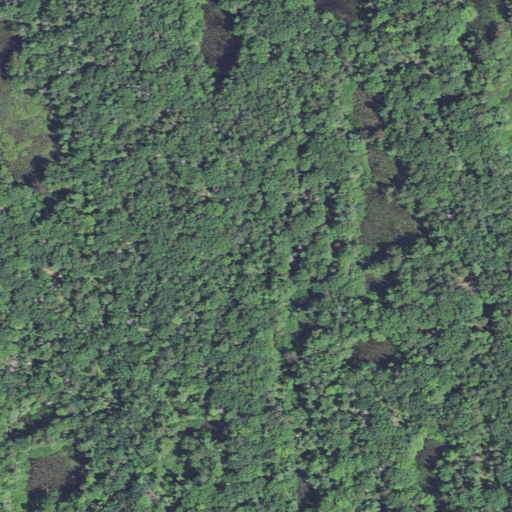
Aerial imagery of dune(s) in Michigan named Platte Bay East Dune and Swale Complex (Major) containing mixed forest, woody wetlands, and evergreen forest